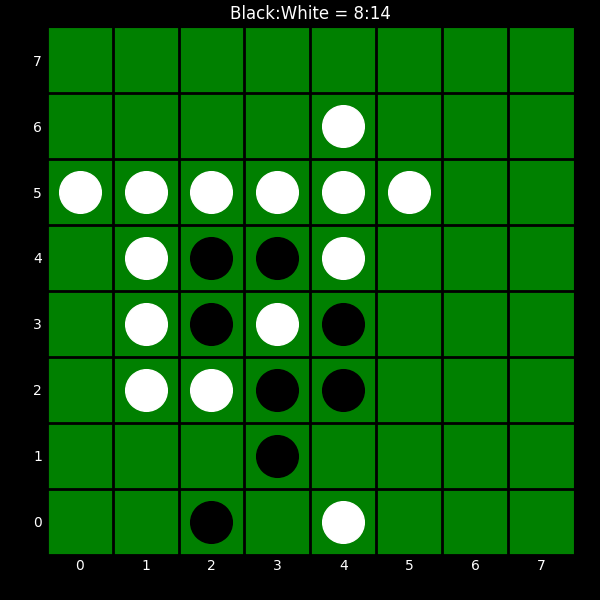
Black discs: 8
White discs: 14